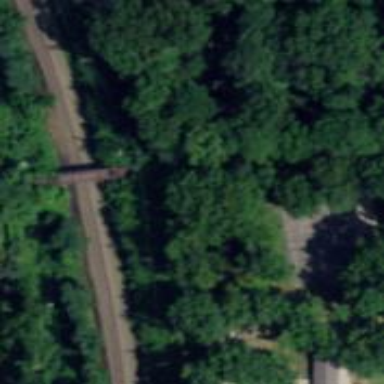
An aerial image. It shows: Abandoned railway.